Question: I have two tables. I want to update one with another.
I have written two queries to show you the result. Here are my two queries
'''
select PrjTermsID,InstNo,InstDesc,BlockID from ProjectPaymentTerms where BlockID=1
'''
'select PlotBookingID,InstNo,InstDesc,PrjTermsID from PlotPaymentTerms where PlotBookingID in ( select PlotBookingID from PlotBooking where PlotID in ( select PlotID from PlotMaster where AppartmentBlock=1))'
and see the image for results
First table has 1 to 13 records with InstNo and second table has each PlotBookingID has 13 records.(Each plot will have 13(all) payment terms right?). Now I want to update the second table 'PlotPaymentTerms' with first table autogenerated Id. IF I try with Inner join it is giving more results. How can I write update query to update the second table?
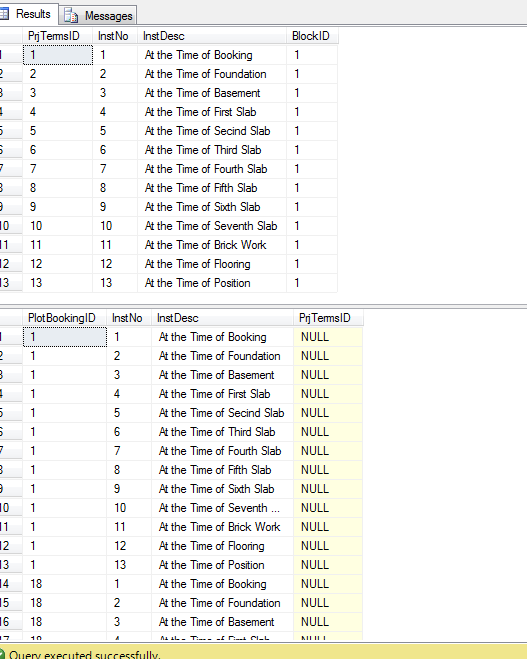
Answer: '''
update ppt
set ppt.PrjTermsID = pp.PrjTermsID
from PlotPaymentTerms ppt
inner join ProjectPaymentTerms pp on ppt.InstNo = pp.InstNo and ppt.BlockID = 1
inner join PlotBooking pb on ppt.PlotBookingID = pb.PlotBookingID
inner join PlotMaster pm on pb.PlotID = pm.PlotID
where pm.AppartmentBlock = 1
'''
please check this.